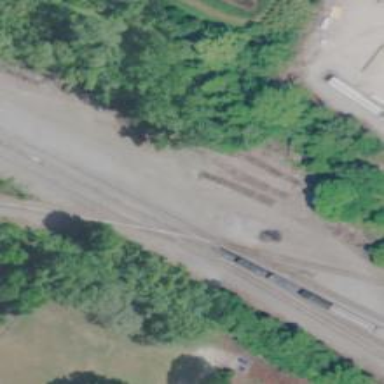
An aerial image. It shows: Railway crossing.